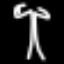
Label: palm tree